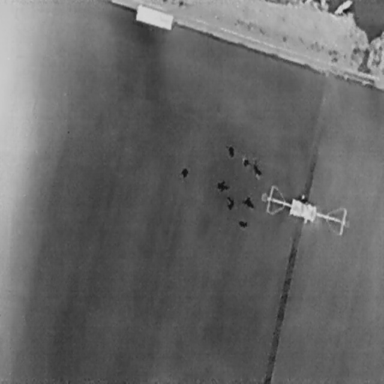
There are eight People in the infrared image.